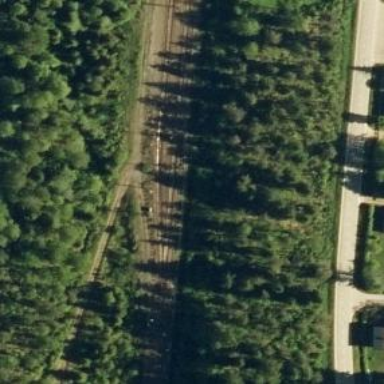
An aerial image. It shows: Siding railway line with electrified contact line for the trains.